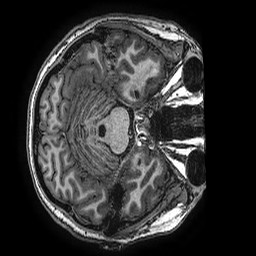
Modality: T1w
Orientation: axial
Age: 16
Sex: female
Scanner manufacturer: ge
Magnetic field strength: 3 T
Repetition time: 0.00766 s
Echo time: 0.003476 s